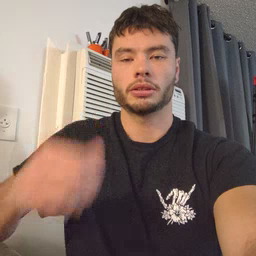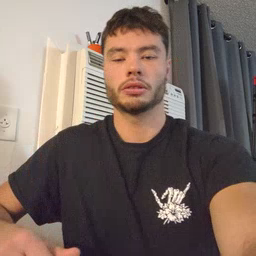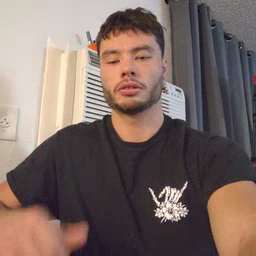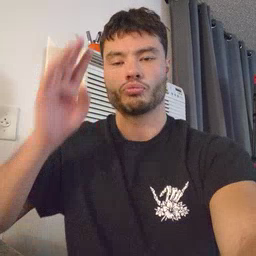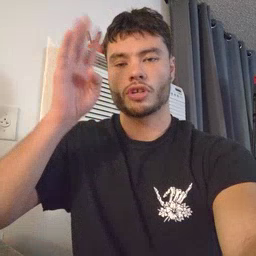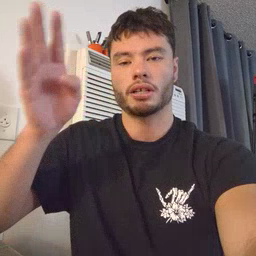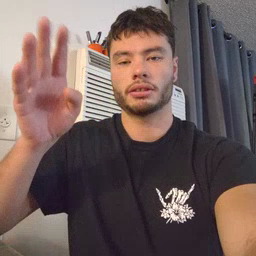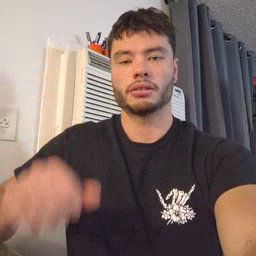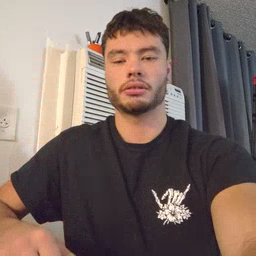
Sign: pretend